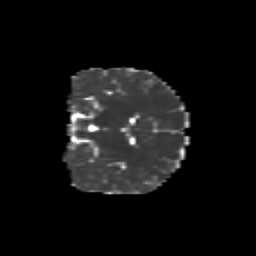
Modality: MD
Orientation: coronal
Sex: female
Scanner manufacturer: siemens
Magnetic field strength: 3 T
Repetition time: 5 s
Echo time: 0.071 s